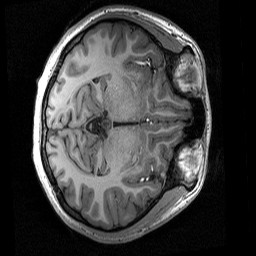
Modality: T1w
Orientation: axial
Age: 18
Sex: female
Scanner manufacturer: siemens
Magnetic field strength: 3 T
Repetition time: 2.53 s
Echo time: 0.00267 s